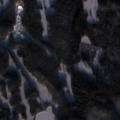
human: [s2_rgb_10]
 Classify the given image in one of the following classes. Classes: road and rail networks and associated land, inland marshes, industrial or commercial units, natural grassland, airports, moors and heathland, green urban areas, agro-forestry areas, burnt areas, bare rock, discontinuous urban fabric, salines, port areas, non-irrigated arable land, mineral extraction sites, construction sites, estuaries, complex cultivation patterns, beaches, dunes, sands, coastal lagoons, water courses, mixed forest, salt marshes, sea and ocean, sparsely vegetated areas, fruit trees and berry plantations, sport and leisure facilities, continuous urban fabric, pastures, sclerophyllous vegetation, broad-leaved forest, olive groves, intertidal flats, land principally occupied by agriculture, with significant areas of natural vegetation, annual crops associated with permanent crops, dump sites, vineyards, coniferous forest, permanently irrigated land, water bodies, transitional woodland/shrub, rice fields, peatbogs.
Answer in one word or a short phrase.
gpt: coniferous forest, transitional woodland/shrub